Question: How's the best way to do this kind of border with only css3?
P.S: The width is 100%, size of screen.
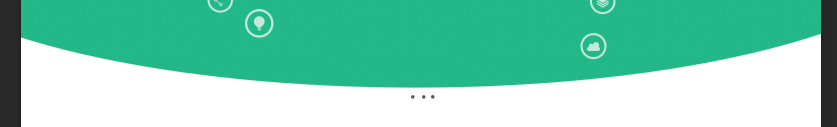
Answer: You could use pseudo effects to create something like this:
'''
html,body{
padding:0;
margin:0;
}
body:before{
content:"";
position:absolute;
top:-50%;
height:200px;
width:100%;
background:red;
border-radius:100%
}
body:after{
content:"";
position:absolute;
height:200px;
border-left:2vw solid black;
border-right:2vw solid black;
width:96vw;
}
'''
It's basically made using an idea such as:
'''
/----------------\ <-- oval shape
/------------------ +--------------------+ <--top of screen
|\ /|
| \________________/ |<--screen
'''
With the body tag, the 'upper part' is now automatically hidden, leaving:
'''
+--------------------+
|\ /|
| \________________/ |
'''
you could then use another pseudo effect in order to add the 'black' borders to the left and right of the screen.